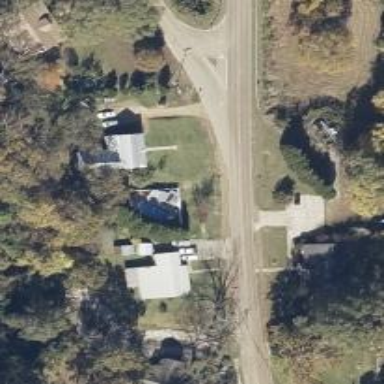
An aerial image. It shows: Secondary road.